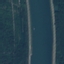
Label: River